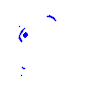
Particle: electron